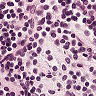
Metastatic tissue present: no